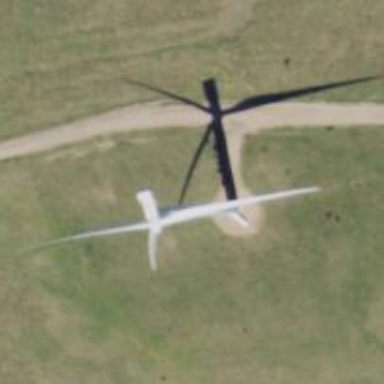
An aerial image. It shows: Wind turbine generator that utilizes wind as its source for generating electricity. It is of the horizontal axis type.